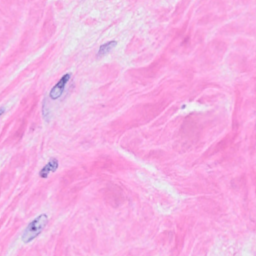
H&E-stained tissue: Breast